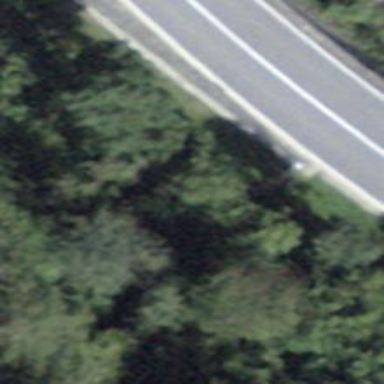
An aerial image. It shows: Metal steps along the road.